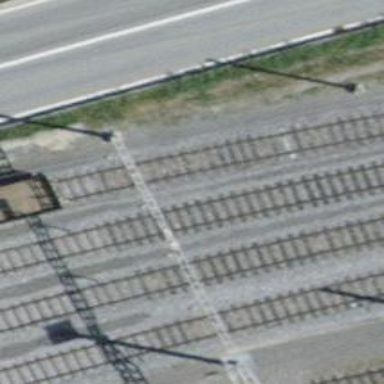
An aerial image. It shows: Rail yard with electrified contact lines for railway operations.